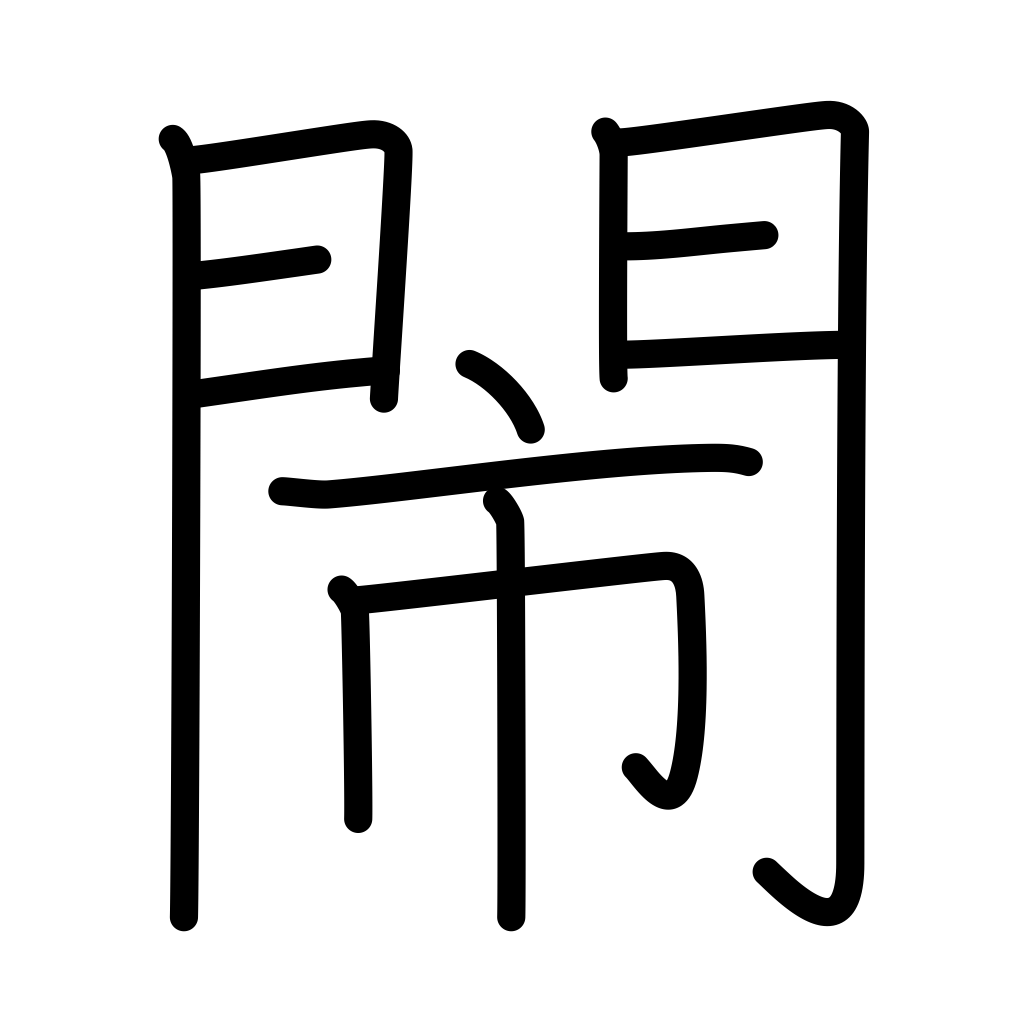
Meaning: noisy